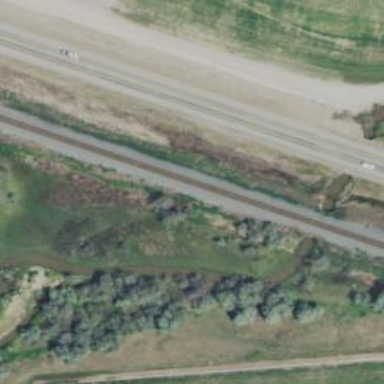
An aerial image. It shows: Railway track.